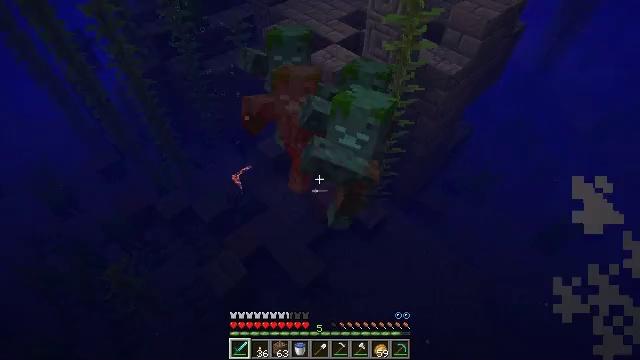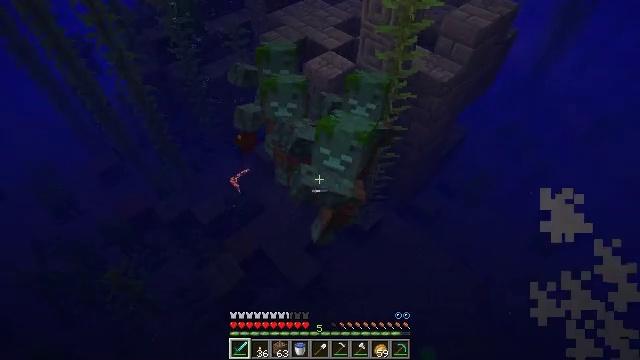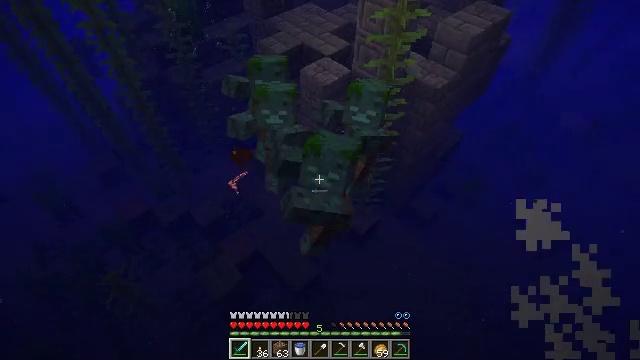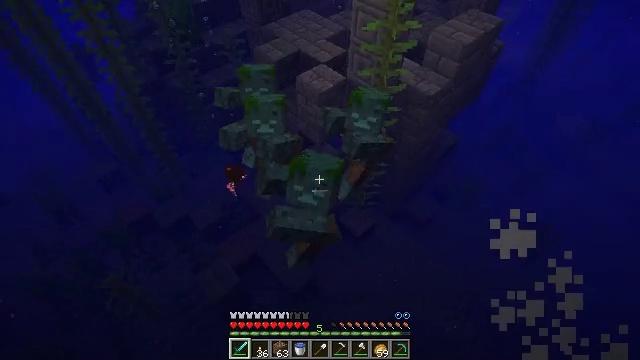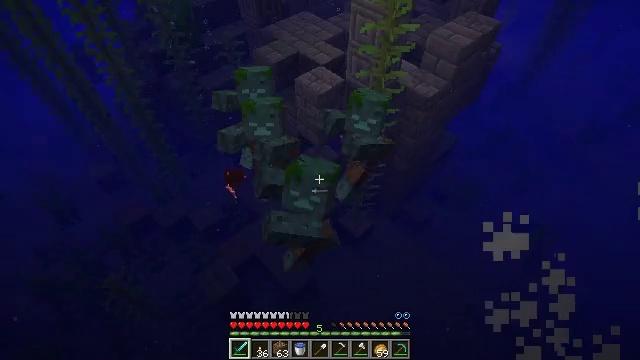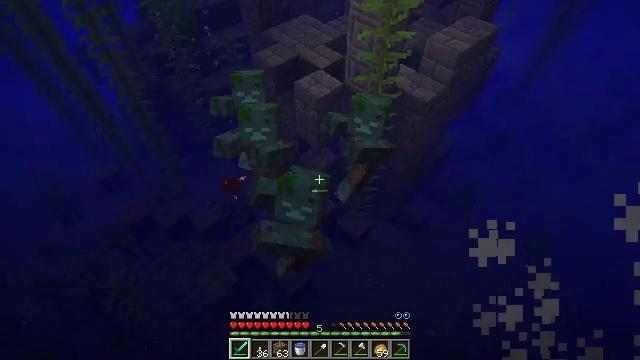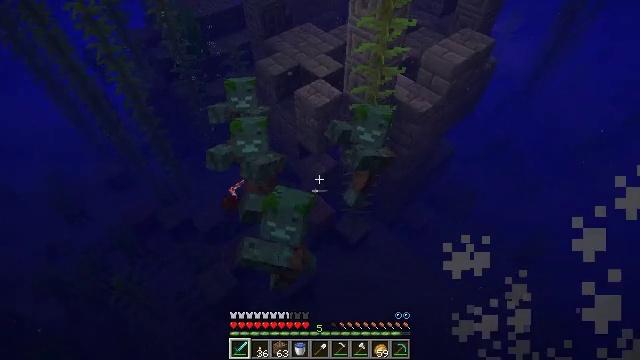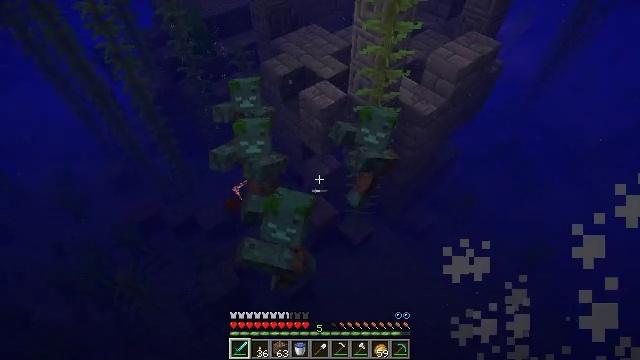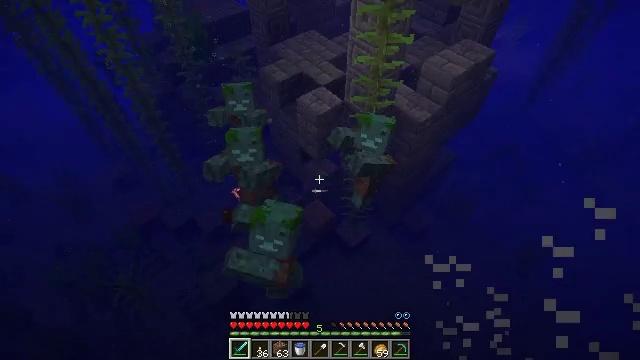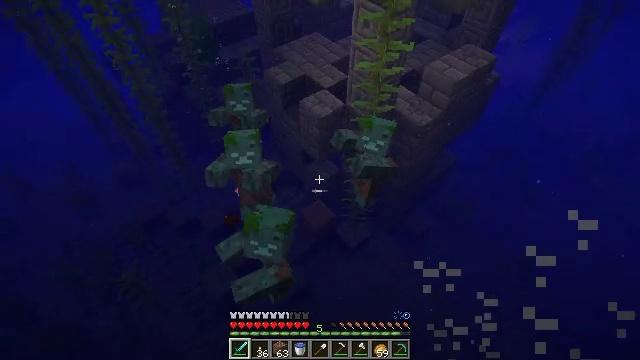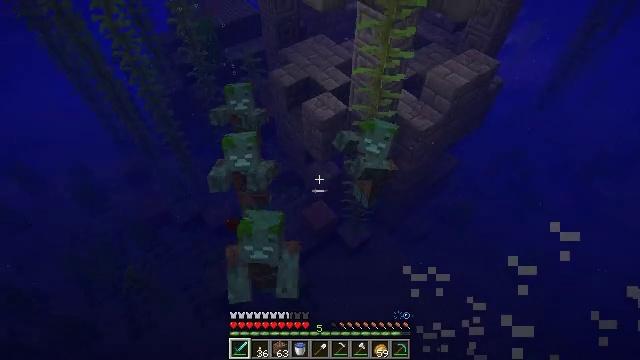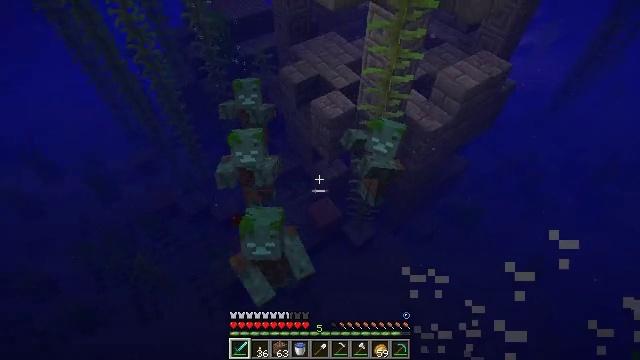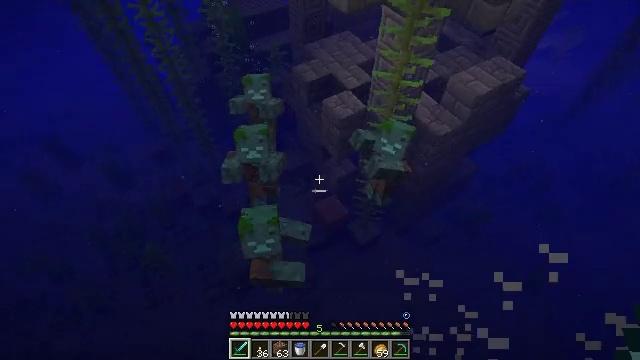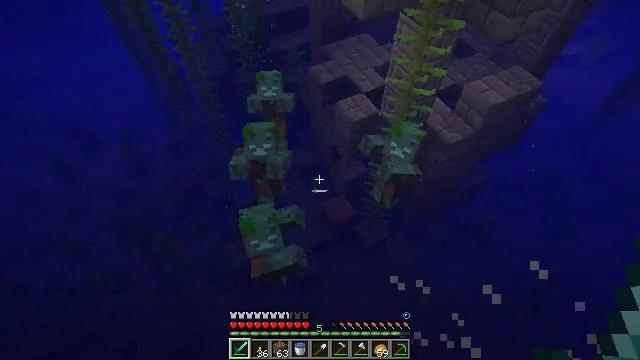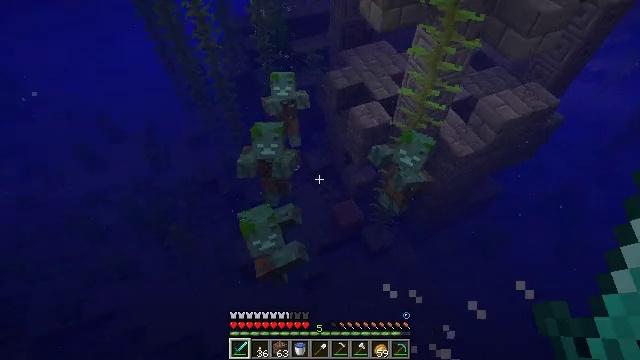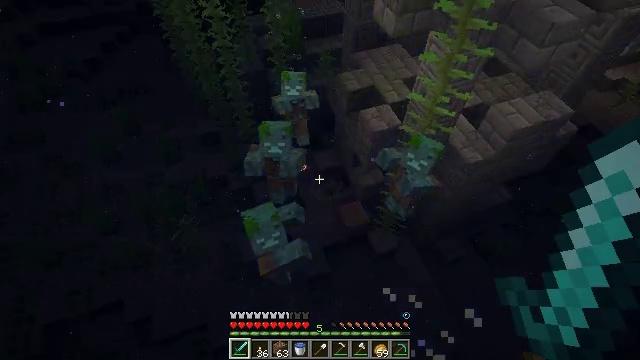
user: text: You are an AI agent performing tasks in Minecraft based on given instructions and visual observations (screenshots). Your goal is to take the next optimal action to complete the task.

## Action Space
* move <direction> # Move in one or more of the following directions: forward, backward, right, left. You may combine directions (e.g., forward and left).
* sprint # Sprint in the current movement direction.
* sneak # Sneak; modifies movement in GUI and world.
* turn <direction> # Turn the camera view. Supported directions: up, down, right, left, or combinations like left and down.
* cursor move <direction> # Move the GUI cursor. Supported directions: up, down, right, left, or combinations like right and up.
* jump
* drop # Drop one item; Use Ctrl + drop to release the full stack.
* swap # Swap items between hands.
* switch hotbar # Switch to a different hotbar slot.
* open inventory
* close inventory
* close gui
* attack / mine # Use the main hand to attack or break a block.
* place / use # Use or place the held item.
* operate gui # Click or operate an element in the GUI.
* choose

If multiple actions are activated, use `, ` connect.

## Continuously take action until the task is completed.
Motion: motion action
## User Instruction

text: Eliminate the undead.
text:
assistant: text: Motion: move right, jump
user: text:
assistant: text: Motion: move right, attack / mine, jump
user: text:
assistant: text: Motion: move right, attack / mine, jump
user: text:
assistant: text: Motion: move right, attack / mine, jump
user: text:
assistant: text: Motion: move right, attack / mine, jump
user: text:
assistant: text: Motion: move right, turn left, jump
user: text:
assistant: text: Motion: move right, turn left, jump
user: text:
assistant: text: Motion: move right, jump
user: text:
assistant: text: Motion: move right, turn left, jump
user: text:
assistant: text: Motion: move right, turn left, jump
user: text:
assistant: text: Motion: move right, turn left, jump
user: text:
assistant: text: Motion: move right, turn left, jump
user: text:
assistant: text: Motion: move right, turn left, jump
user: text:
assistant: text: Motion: move right, turn left, jump
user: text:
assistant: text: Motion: turn left, jump
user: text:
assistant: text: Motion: turn left, jump
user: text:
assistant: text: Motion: turn left, jump
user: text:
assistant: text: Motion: turn left and down, jump
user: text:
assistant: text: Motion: jump
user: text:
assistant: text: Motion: jump
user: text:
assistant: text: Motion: jump
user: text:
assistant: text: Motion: jump
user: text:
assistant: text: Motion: jump
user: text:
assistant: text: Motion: no_op
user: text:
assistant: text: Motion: no_op
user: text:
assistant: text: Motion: no_op
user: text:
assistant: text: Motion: turn left
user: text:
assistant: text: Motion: turn left
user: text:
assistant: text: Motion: no_op
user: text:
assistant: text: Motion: no_op